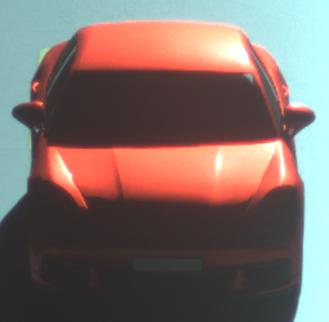
Make: Porsche
Model: Panamera
Detailed model: Panamera (971)
Model produced from: 2016/11
Model produced until: 2018/08
Doors: 5
Color: red
Road condition: wet road
Daytime: morning or afternoon
Contrast: high contrast